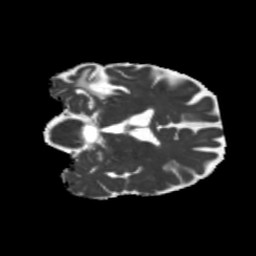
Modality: MD
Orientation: coronal
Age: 47
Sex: male
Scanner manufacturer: siemens
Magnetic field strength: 3 T
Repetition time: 5.25 s
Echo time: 0.08 s